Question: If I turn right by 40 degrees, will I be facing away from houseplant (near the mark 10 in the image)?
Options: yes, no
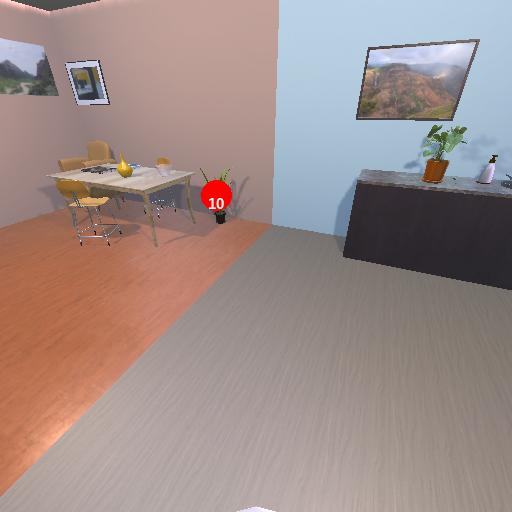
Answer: yes